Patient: sex F, age 65
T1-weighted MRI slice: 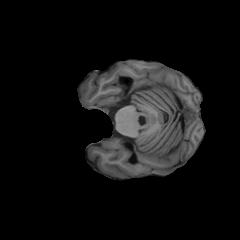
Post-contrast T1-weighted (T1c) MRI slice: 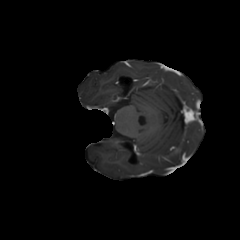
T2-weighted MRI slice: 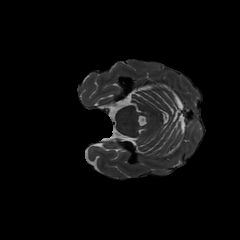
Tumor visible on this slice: no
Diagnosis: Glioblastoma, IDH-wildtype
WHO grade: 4